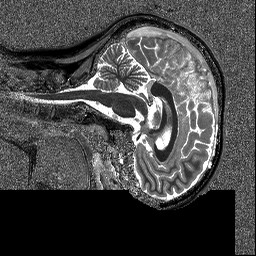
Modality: T1map
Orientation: sagittal
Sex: female